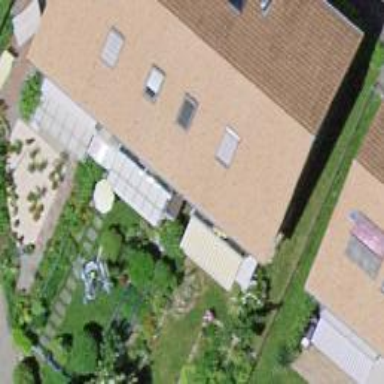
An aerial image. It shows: Gabled roof on residential building.